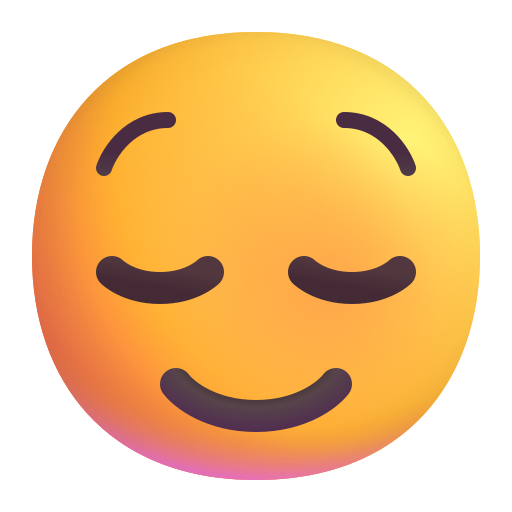
relieved face color